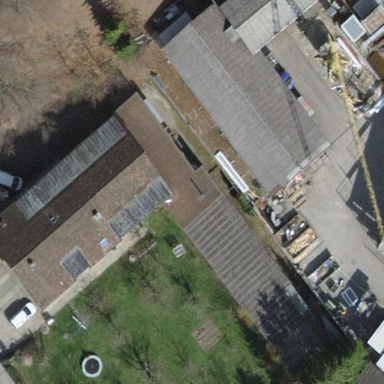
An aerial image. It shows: View of roof of building.